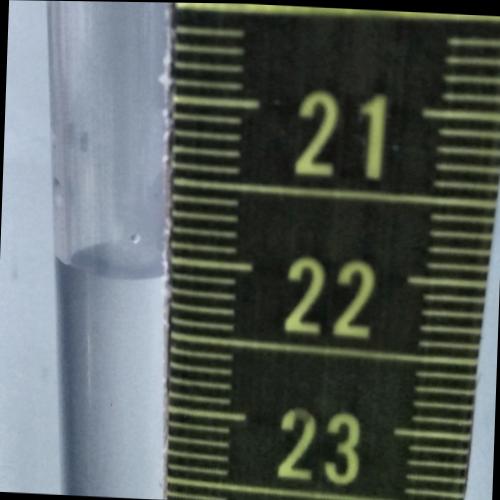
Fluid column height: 22.1 cm